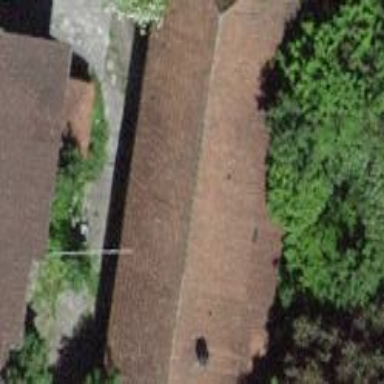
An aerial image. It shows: Garage.